Question: I want to implement using but I could not found useful in net. I want to implement below . anybody can help??

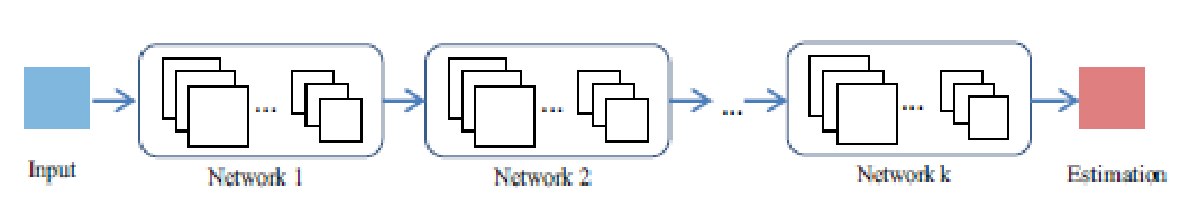
Answer: Just look at the functional API of Keras (<URL> and do something like this:
'''
def build_model(input_layer, idx):
# model code (logits = first_layer(parameters)(input_layer)
# could also load an already trained model.
return logits
input_layer = Input(...)
output = input_layer
for i in range(num_models):
output = build_model(output , i)
final_layer = Model(input_layer, output)
'''